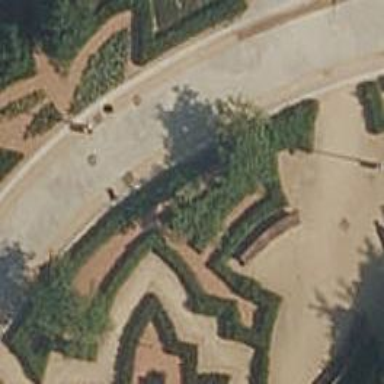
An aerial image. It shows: Hedge acting as barrier.